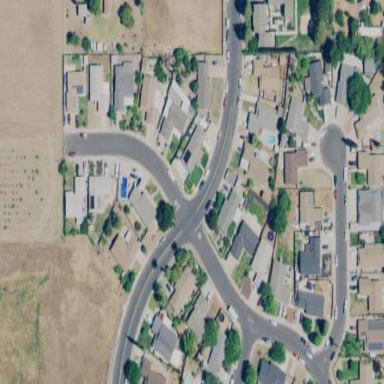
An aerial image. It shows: Residential area consisting of single-family homes.